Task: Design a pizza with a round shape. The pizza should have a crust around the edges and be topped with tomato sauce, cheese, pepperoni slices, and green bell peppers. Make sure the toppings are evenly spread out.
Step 354:
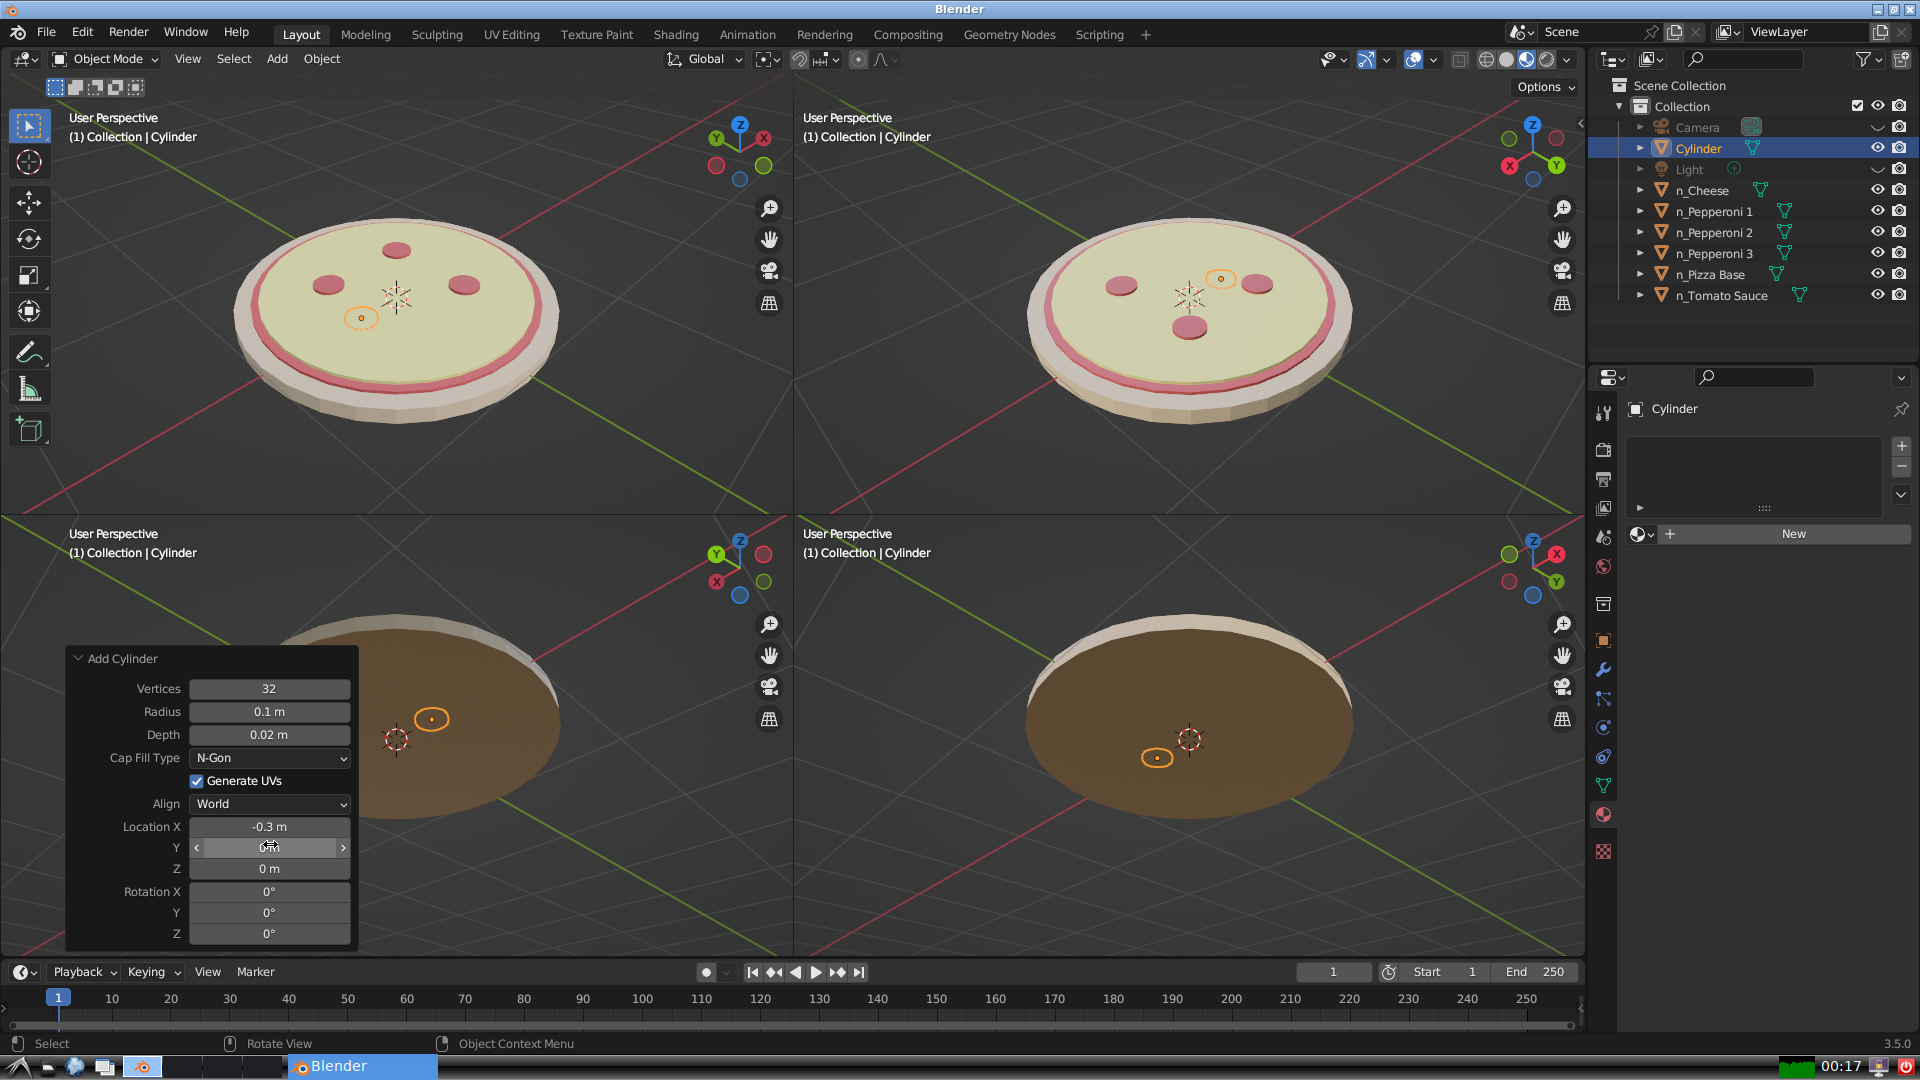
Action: click: no